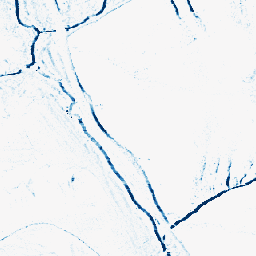
Category: morphological
Decomposition family: morphological_rect
Decomposition parameters: operation: closing
width: 5
height: 3
Upsampling method: nearest
Upsampling parameters: scale: 4
Upsampling scale: 4